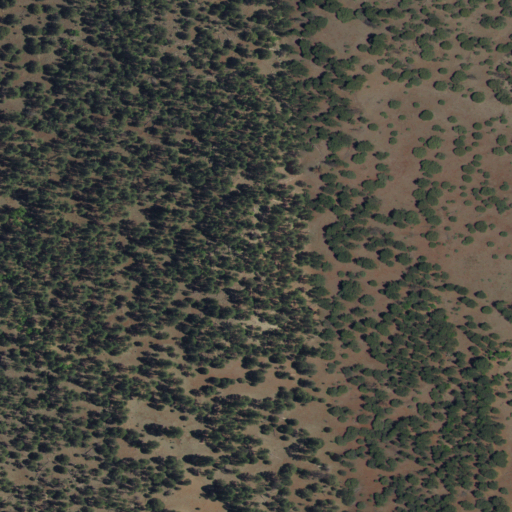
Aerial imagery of mountain in New Mexico named Rainy Mesa containing evergreen forest and shrub